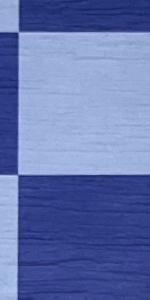
Label: Empty